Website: bh-photo
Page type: receipt
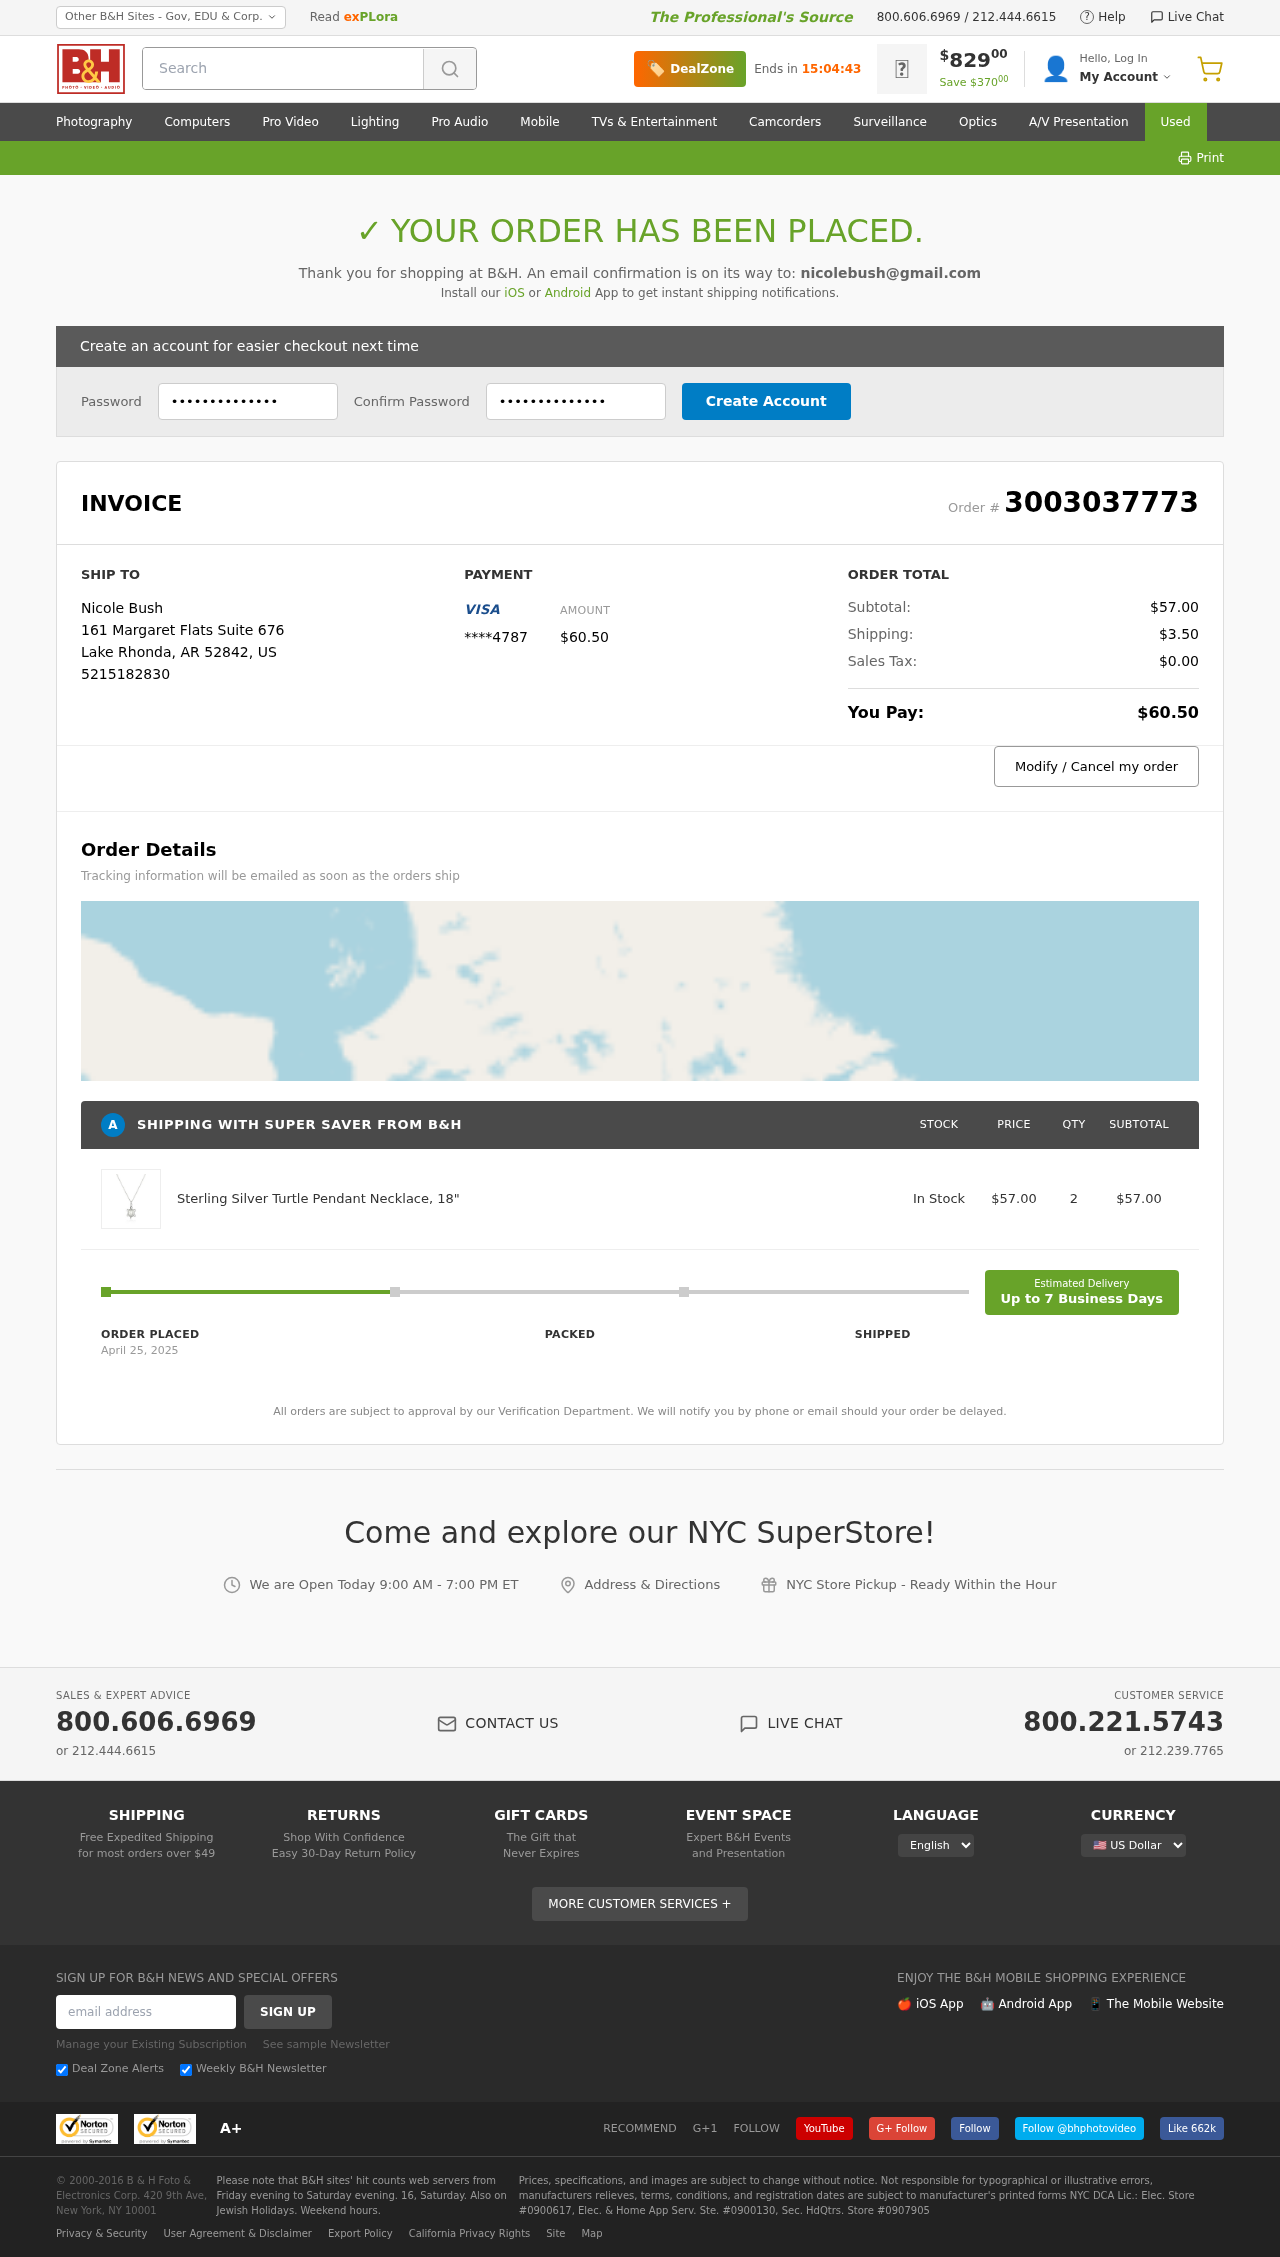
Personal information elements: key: PII_CARD_LAST4
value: ****4787
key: PII_CITY
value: Lake Rhonda
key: PII_COUNTRY_CODE
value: US
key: PII_EMAIL
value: nicolebush@gmail.com
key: PII_FULLNAME
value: Nicole Bush
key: PII_PHONE
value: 5215182830
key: PII_POSTCODE
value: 52842
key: PII_STATE_ABBR
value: AR
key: PII_STREET
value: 161 Margaret Flats Suite 676
Product elements: key: PRODUCT1_NAME
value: Sterling Silver Turtle Pendant Necklace, 18"
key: PRODUCT1_PRICE
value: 57
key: PRODUCT1_QUANTITY
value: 2
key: PRODUCT1_SUBTOTAL
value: $57.00
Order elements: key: ORDER_ID
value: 3003037773
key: ORDER_TOTAL
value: $60.50
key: ORDER_SUBTOTAL
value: $57.00
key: ORDER_SHIPPING_COST
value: $3.50
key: ORDER_TAX
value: $0.00
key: ORDER_DATE
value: April 25, 2025
Search elements: key: HEADER_SEARCH
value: Search